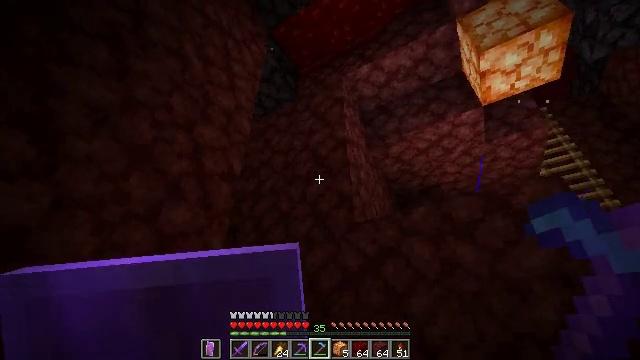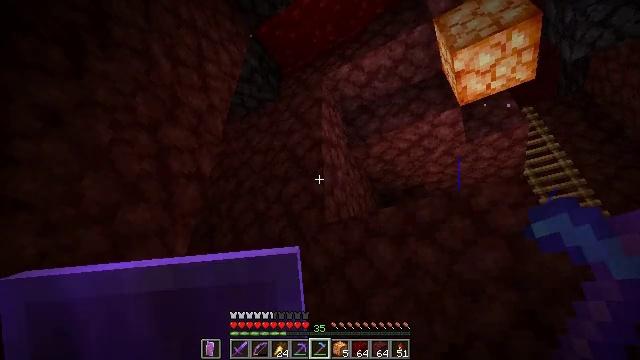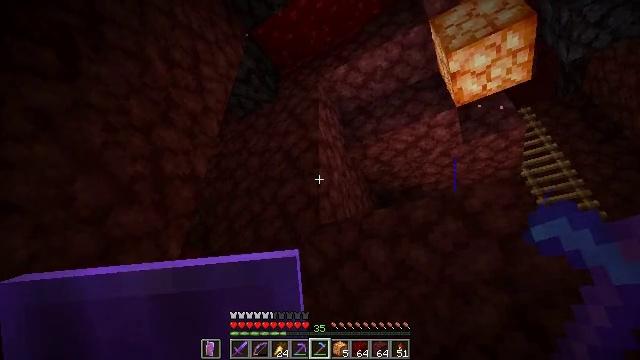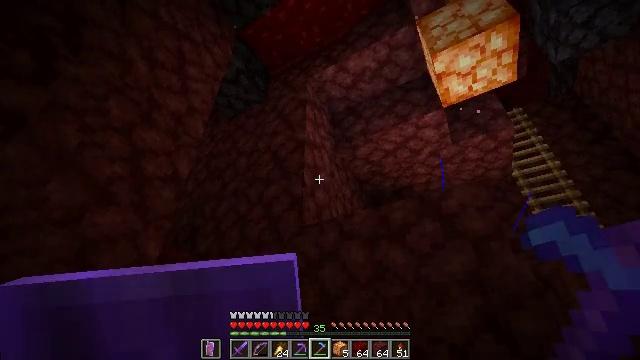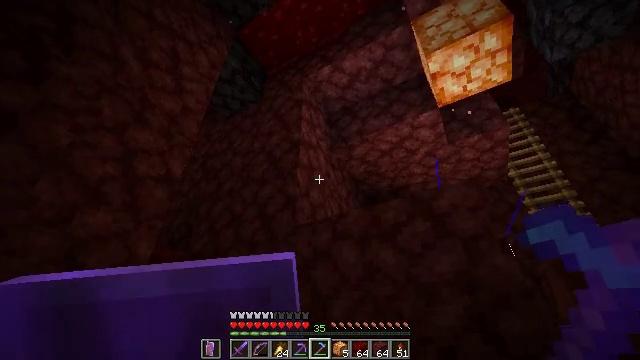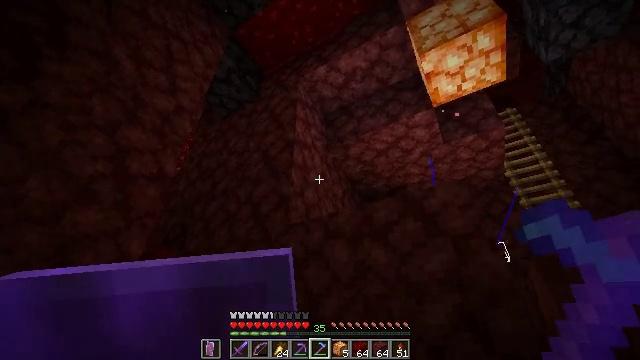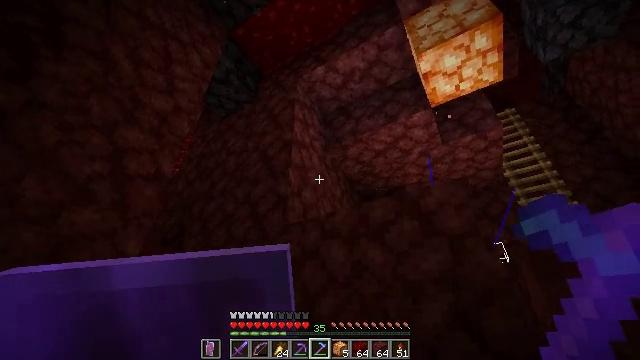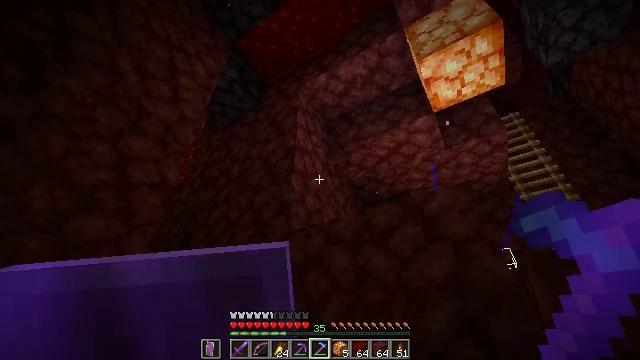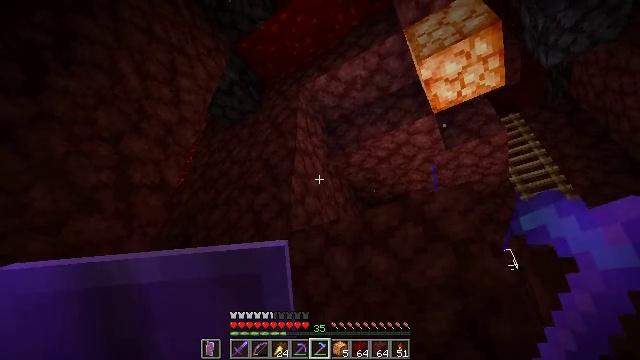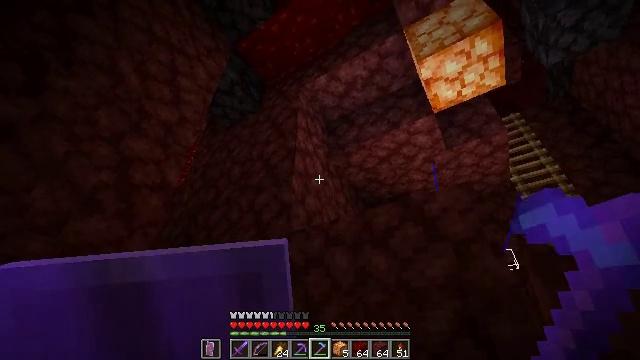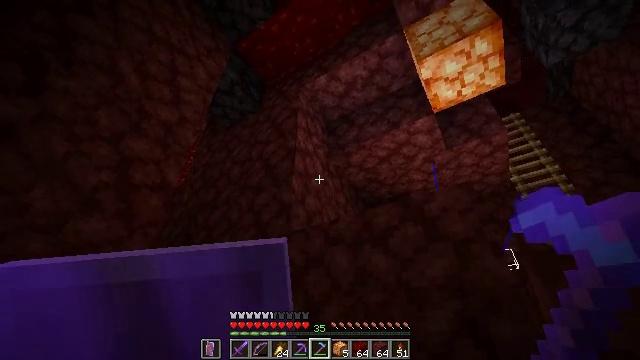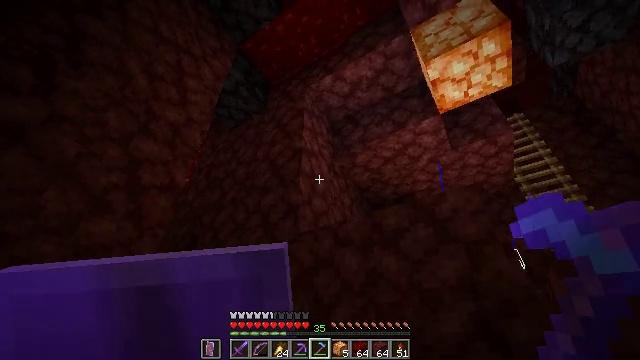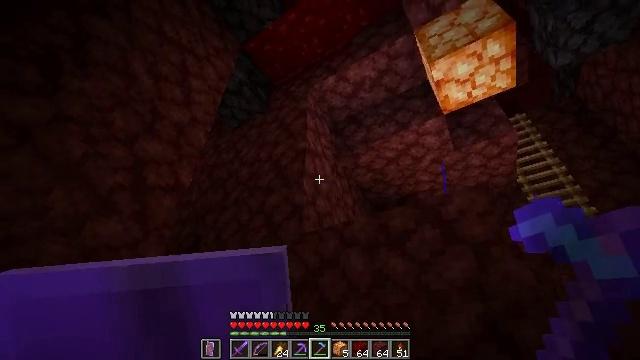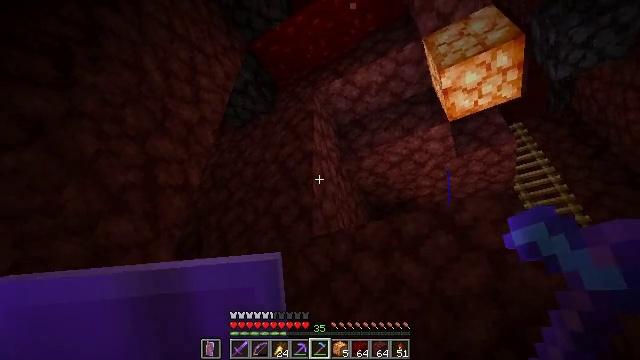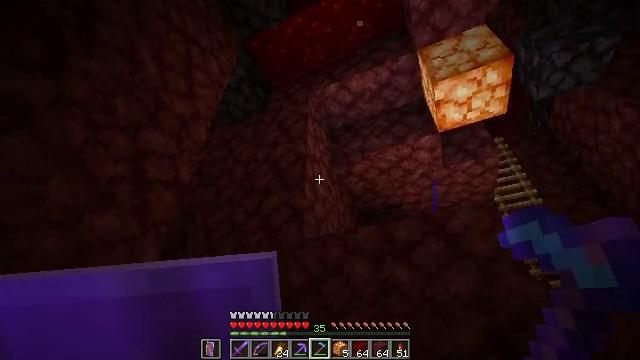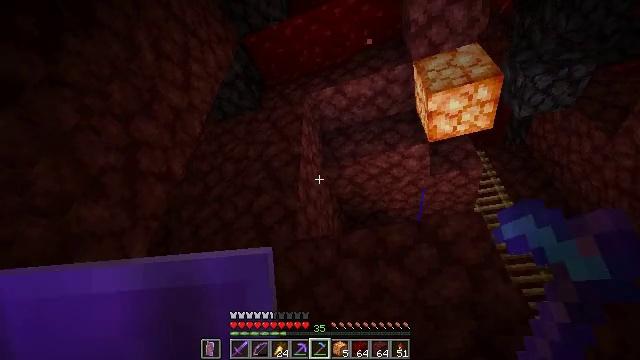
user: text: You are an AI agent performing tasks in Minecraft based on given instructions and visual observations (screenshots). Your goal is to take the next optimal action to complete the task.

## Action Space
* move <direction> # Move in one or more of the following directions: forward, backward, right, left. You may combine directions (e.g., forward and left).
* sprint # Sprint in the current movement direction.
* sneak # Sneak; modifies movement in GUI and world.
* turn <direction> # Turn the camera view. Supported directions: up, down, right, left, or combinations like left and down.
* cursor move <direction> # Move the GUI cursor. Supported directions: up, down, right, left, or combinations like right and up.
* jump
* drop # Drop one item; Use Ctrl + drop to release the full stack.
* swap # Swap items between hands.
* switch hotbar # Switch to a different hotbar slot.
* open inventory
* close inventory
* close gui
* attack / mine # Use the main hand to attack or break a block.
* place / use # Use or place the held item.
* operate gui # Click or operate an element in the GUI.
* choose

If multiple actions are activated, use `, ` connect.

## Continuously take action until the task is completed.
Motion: motion action
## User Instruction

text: Mine the netherrack in the Nether.
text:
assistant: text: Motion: move right
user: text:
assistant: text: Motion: move right
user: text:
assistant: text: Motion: no_op
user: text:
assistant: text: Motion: no_op
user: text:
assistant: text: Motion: no_op
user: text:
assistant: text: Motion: no_op
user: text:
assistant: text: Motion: turn left and up
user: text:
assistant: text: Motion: no_op
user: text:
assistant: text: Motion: no_op
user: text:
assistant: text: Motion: no_op
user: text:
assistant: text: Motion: move left
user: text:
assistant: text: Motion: move left
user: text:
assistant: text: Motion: move left, turn right
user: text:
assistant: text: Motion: move left, turn right
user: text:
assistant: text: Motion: move left, turn right
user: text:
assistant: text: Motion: move left, turn right
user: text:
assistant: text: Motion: move left
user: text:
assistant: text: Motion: no_op
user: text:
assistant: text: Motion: no_op
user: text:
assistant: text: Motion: no_op
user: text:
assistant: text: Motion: no_op
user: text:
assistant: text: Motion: no_op
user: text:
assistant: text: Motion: no_op
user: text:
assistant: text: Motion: no_op
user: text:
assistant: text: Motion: no_op
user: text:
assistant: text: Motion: no_op
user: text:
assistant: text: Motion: no_op
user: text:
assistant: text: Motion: no_op
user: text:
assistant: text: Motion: no_op
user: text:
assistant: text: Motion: no_op